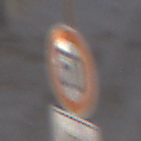
Verkehrszeichen: Geschwindigkeit50
Zusatzzeichen unten: HinweiseAufGefahrenDurchVerbaleAngabe8
Umgebung: Outdoor, Urban
Tageszeit: Midday
Wetter: Clear
Licht: Natural
Jahreszeit: NotSpecified
Kontrast: HighContrast